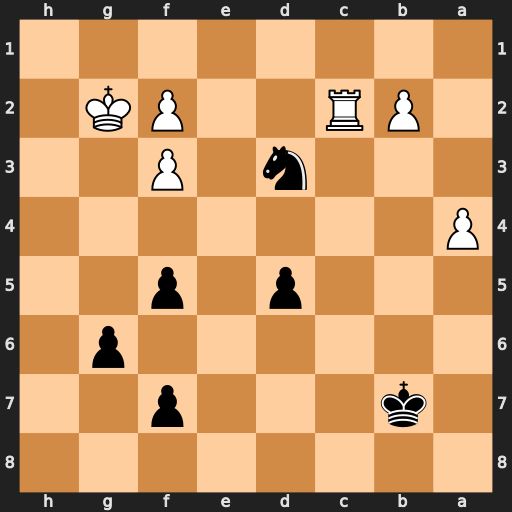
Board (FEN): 8/1k3p2/6p1/3p1p2/P7/3n1P2/1PR2PK1/8
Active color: b
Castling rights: -
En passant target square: -
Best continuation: Ne1+ Kf1 Nxc2